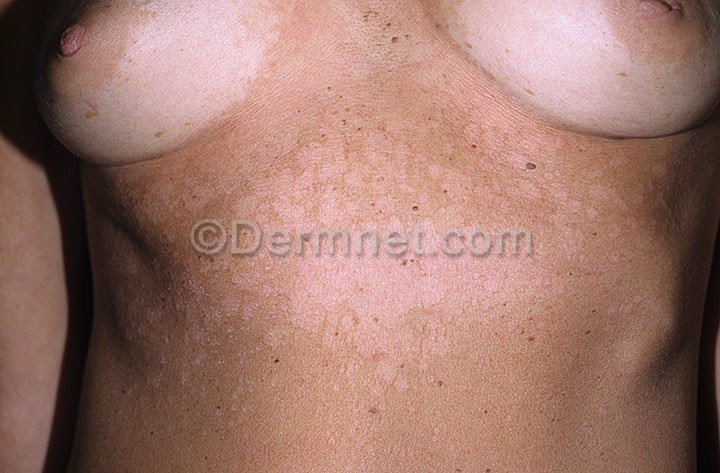
Disease: Tinea Ringworm Candidiasis and other Fungal Infections